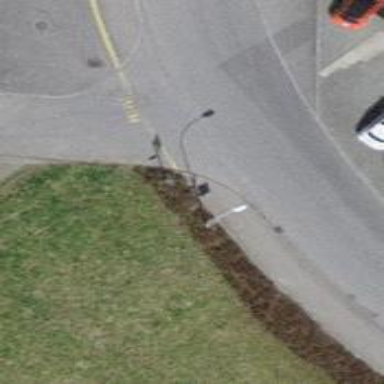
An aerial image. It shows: Unmarked crossing on footway.